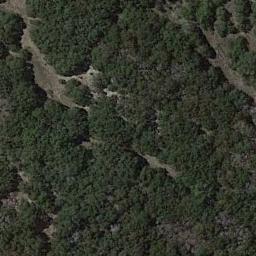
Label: forest